Question: I'm working on this <URL>.
What I would like for them to do is display, such as this <URL>.
The code it shoots out into Firebug is the following:
'''
<table cellspacing="0" cellpadding="0" id="current-events"><tbody><tr><td class="startdate_cost_td">
<span class="start_time"><table cellspacing="0" cellpadding="0" id="current-events"><tbody><tr>
<td class="startdate_cost_td">
<span class="start_time">12:00 AM</span><br>
<span class="cost">Free</span>
</td>
<td class="event_image"> <img src="../../../wp-includes/images/default_img.jpg"></td>
<td class="event_title">Sex Addicts Anonymous meeting<br>
<i><span class="location_name">@ No location listed</span></i>
<div id="read_more_wrapper">
<img src="../../../wp-includes/images/little_pink_arrow.jpg"><a class="pink_link" href="http://testbuzz.illinimedia.com/events/sex-addicts-anonymous-meeting-90">READ MORE</a></div></td></tr>
<!--12:00 AM</span><br/><span class='cost'>Free</span></td><td class='event_image'><img src='../../../wp-includes/images/default_img.jpg' /></td><td class='event_title'><a href="http://testbuzz.illinimedia.com/events/sex-addicts-anonymous-meeting-90" title="Sex Addicts Anonymous meeting">Sex Addicts Anonymous meeting</a><br/><i><span class='location_name'>@No location listed</span></i><br />Mind, body, &amp; spirit<div id='read_more_wrapper'><img src='../../../wp-includes/images/little_pink_arrow.jpg' /><a href='http://testbuzz.illinimedia.com/events/sex-addicts-anonymous-meeting-90' class='pink_link'>READ MORE</a></td></tr></div><tr><td class='startdate_cost_td'>
<span class='start_time'>-->
<tr>
<td class="startdate_cost_td">
<span class="start_time">8:30 AM</span><br>
<span class="cost">Free</span>
</td>
<td class="event_image"><img alt="&quot;Inside India&quot; with Larry Kanfer" src="http://testbuzz.illinimedia.com/wp-content/uploads/locations-pics/event-35214.jpg"> </td>
<td class="event_title">"Inside India" with Larry Kanfer<br>
<i><span class="location_name">@ Alice Campbell Alumni Center</span></i>
<div id="read_more_wrapper">
<img src="../../../wp-includes/images/little_pink_arrow.jpg"><a class="pink_link" href="http://testbuzz.illinimedia.com/events/inside-india-with-larry-kanfer-31">READ MORE</a></div></td></tr>
......more events similar to this......
<div class="fix"></div>
<div class="nav-entries">
<a href="http://testbuzz.illinimedia.com/page/2"><span class="nav-prev icon fl">Older posts</span></a> <div class="fix"></div>
</div>
<!-- /#main -->
<div id="sidebar">
<div class="widget widget_woo_search" id="woo_search-3"><div class="search_main">
<form action="http://testbuzz.illinimedia.com/" class="searchform" method="get">
<input type="text" onblur="if (this.value == '') {this.value = 'Search...';}" onfocus="if (this.value == 'Search...') {this.value = '';}" value="Search..." name="s" class="field s">
<input type="image" name="submit" class="submit" alt="Search" src="http://testbuzz.illinimedia.com/wp-content/themes/canvas/images/ico-search.png">
</form>
<div class="fix"></div>
</div>
.... the rest of the content stuck .....
</span></td></tr></tbody></table>
'''
Below is the code I stuck into our magazine template within our child theme, template-magazine.php, which is causing the problem:
'''
<?php
$page = ( !empty($_REQUEST['page']) && is_numeric($_REQUEST['page']) )? $_REQUEST['page'] : 1;
$args = array(
'limit' => 10,
'scope' => 'today',
'pagination' => 1
);
if (isset($_REQUEST['c'])) {
$args['category'] = $_REQUEST['c'];
$args['scope'] = 'future';
}
$args['offset'] = $args['limit'] * ($page-1);
$events = em_get_events_array($args);
$size = sizeof($events)-1;
echo "<h2 id='headding'class='title'>Today's Events</h2>";
echo "<table cellpadding='0' cellspacing='0' id='current-events' >";
for ($i=0;$i<$size;$i++) {
echo "<tr><td class='startdate_cost_td'>
<span class='start_time'>" . $events[$i][0] .
"</span><br/><span class='cost'>" . $events[$i][7] .
"</span></td><td class='event_image'>";
if ($events[$i][8] == '') {
echo "<img src='../../../wp-includes/images/default_img.jpg' />";
}
else {
echo $events[$i][9];
}
echo "</td><td class='event_title'>" . $events[$i][10] .
"<br/><i><span class='location_name'>@". $events[$i][11] .
"</span></i><br />" .$events[$i][12] .
"<div id='read_more_wrapper'>" .
"<img src='../../../wp-includes/images/little_pink_arrow.jpg' /><a href='" . $events[$i][13] . "' class='pink_link'>READ MORE</a></td></tr>" .
"</div>";
}
echo "</table>";
$last_index = count($events) - 1;
echo $events[$last_index][0];
?>
'''
I made sure the PHP code above was the cause of the main problems, by removing the code itself. That seems to do the trick! When I tried placing this code in different parts of the template-magazine.php file, it repeated the same results. When I also moved this to the functions.php file in our child theme, it simply made everything else go further down and expand to the whole width of the browser. How do I get rid of the looping in the code, having all of the side content being sucked into the table being created?
<URL>

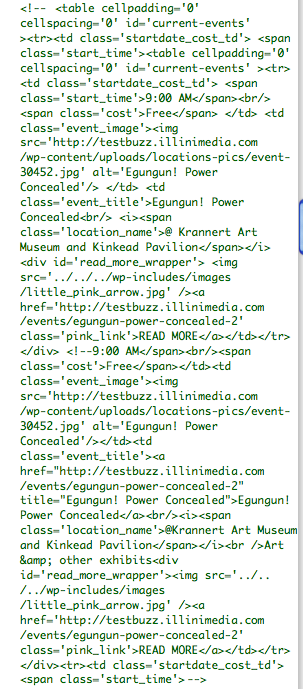
Answer: It ended up being that it seemed to be reading in the Event Preview settings, which I created within the plugin. All I needed to do was simply create a for loop, reading in each of the events for that specific page, blocking out the rest of the PHP code above. The following is the code used to read in the events:
'''
for ($i=0;$i<$size;$i++) {
echo $events[$i][0];
}
'''
Hopefully this helps someone using the Events Manager plugin.